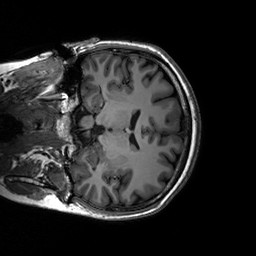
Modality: T1w
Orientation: coronal
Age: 32
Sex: female
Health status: healthy
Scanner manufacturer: siemens
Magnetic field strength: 3 T
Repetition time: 2.3 s
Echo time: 0.00236 s